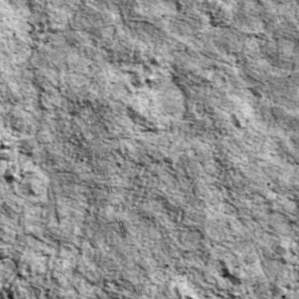
Label: non_frost